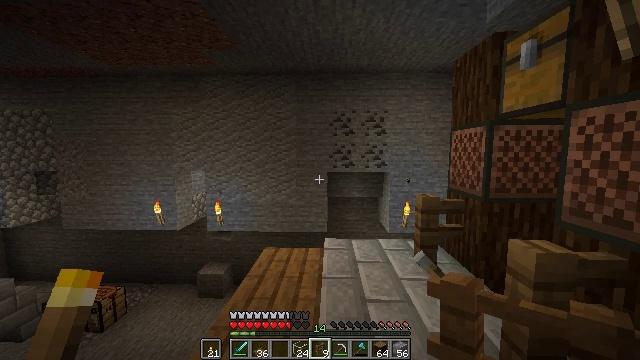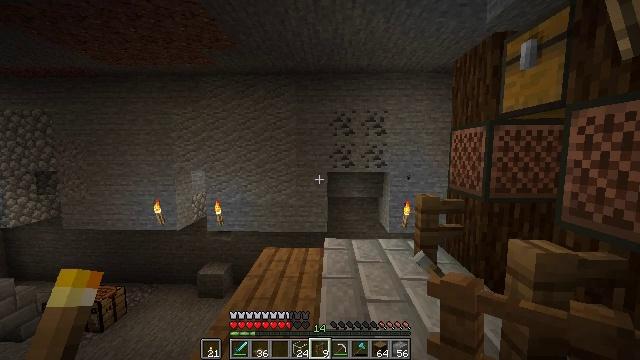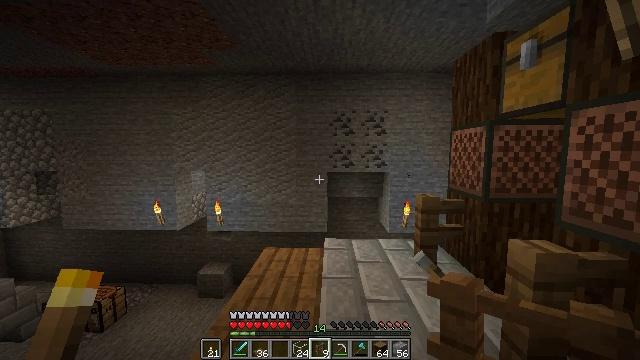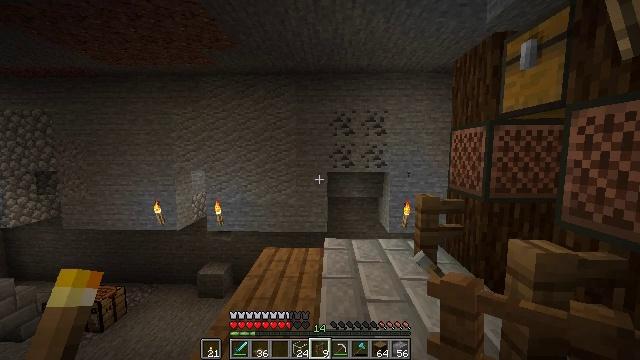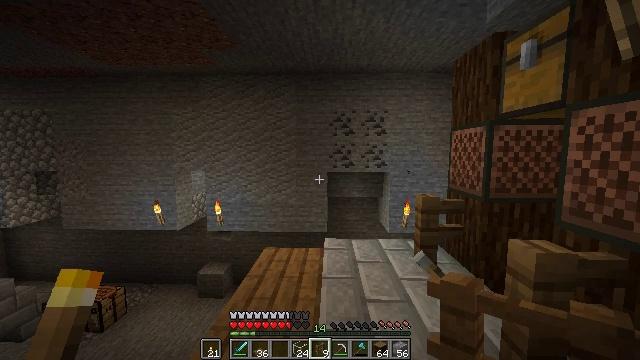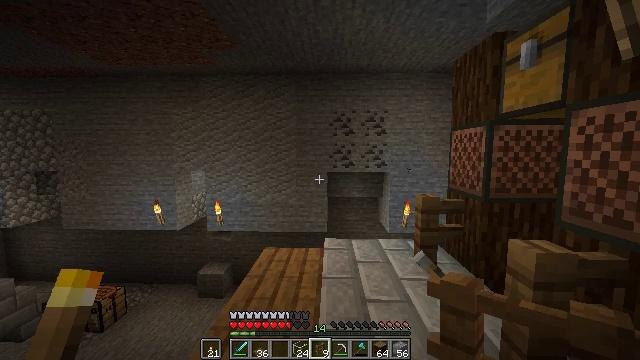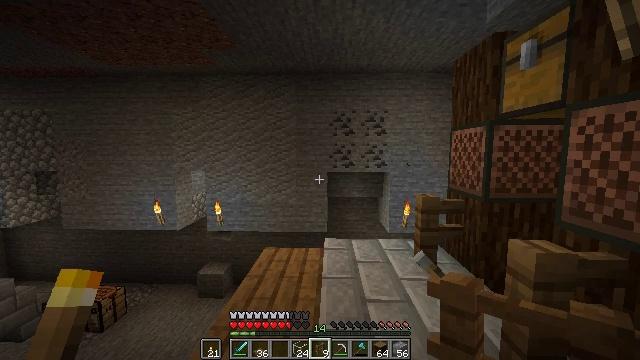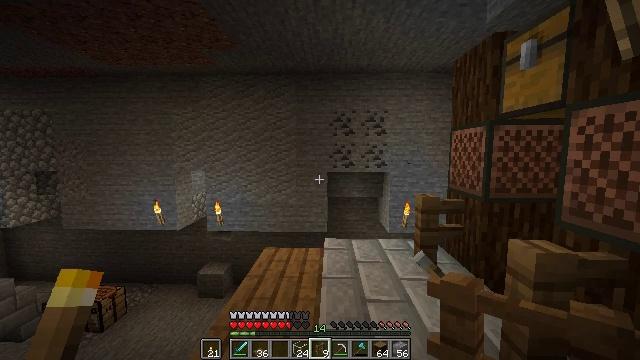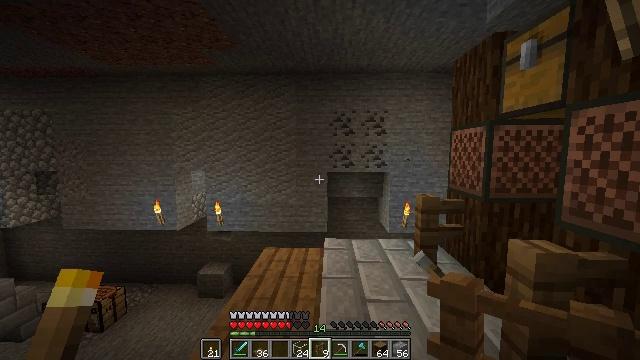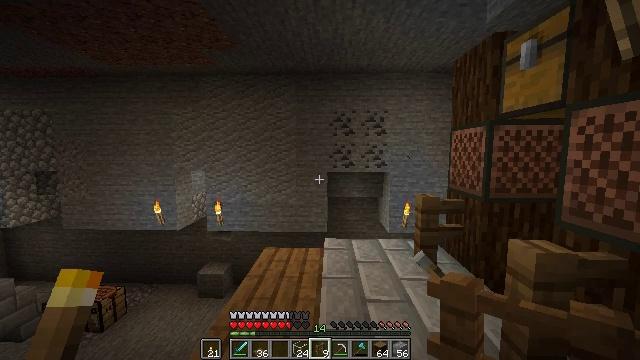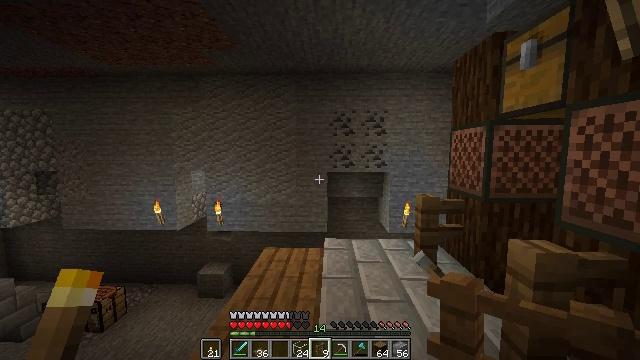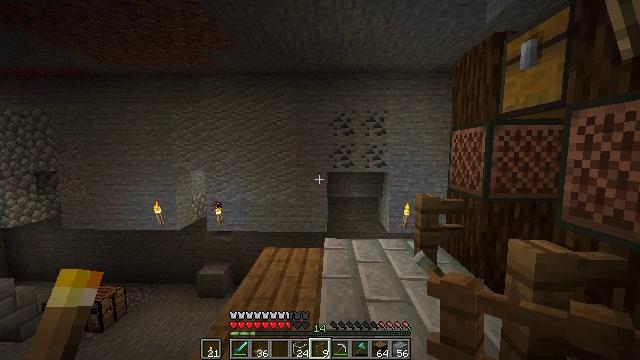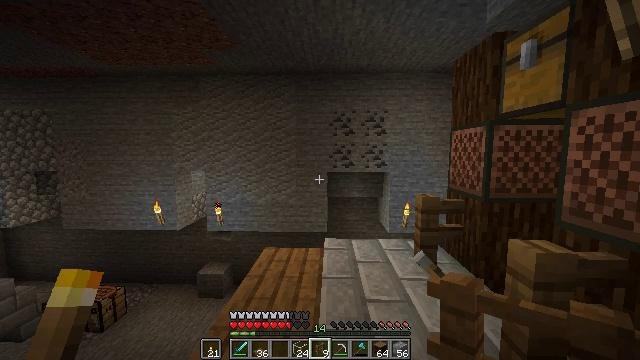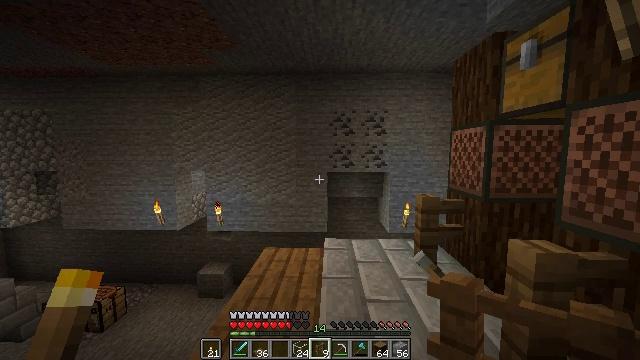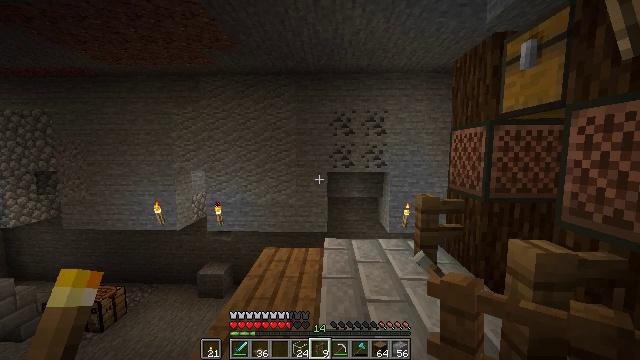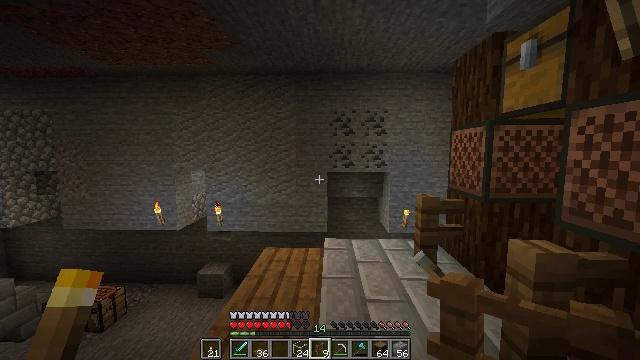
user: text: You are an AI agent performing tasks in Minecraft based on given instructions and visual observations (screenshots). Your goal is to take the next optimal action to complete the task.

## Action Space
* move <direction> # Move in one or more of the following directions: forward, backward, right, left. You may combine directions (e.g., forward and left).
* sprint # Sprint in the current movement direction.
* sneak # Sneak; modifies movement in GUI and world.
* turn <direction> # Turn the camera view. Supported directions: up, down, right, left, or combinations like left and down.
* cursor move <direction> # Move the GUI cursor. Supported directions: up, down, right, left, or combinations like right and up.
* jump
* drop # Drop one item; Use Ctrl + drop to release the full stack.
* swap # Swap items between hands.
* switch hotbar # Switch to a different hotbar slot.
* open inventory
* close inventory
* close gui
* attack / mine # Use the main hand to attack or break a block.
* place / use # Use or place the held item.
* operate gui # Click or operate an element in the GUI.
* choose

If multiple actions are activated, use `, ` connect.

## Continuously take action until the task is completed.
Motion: motion action
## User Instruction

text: Use spruce planks to craft spruce stairs.
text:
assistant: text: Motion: no_op
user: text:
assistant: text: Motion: no_op
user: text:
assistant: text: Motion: no_op
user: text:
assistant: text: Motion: no_op
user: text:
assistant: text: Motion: no_op
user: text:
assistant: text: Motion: no_op
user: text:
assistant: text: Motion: no_op
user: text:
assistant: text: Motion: no_op
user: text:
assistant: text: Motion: no_op
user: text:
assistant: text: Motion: no_op
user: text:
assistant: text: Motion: no_op
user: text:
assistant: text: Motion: no_op
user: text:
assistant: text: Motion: no_op
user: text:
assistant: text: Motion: no_op
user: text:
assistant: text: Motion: no_op
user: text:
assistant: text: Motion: no_op
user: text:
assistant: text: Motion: no_op
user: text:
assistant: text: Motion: no_op
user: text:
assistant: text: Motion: no_op
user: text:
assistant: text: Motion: no_op
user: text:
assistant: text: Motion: no_op
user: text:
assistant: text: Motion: no_op
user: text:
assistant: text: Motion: no_op
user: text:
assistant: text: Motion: no_op
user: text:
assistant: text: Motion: no_op
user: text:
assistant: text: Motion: no_op
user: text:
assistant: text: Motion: no_op
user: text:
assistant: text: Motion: no_op
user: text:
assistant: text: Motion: no_op
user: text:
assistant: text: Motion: no_op